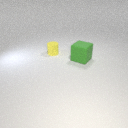
small yellow rubber cylinder behind large green rubber cube